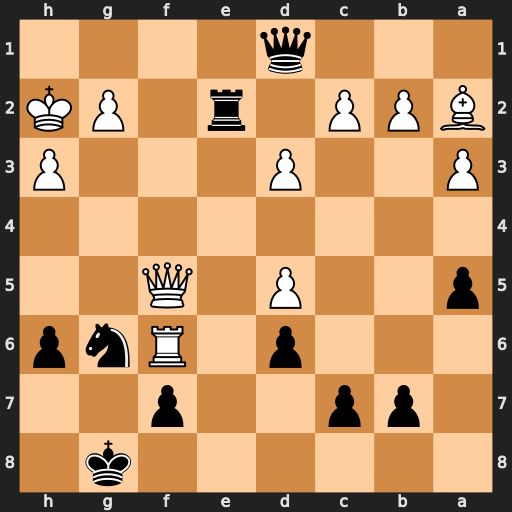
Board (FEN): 6k1/1pp2p2/3p1Rnp/p2P1Q2/8/P2P3P/BPP1r1PK/3q4
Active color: b
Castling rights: -
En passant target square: -
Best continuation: Rxg2+ Kxg2 Nh4+ Kg3 Nxf5+